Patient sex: M
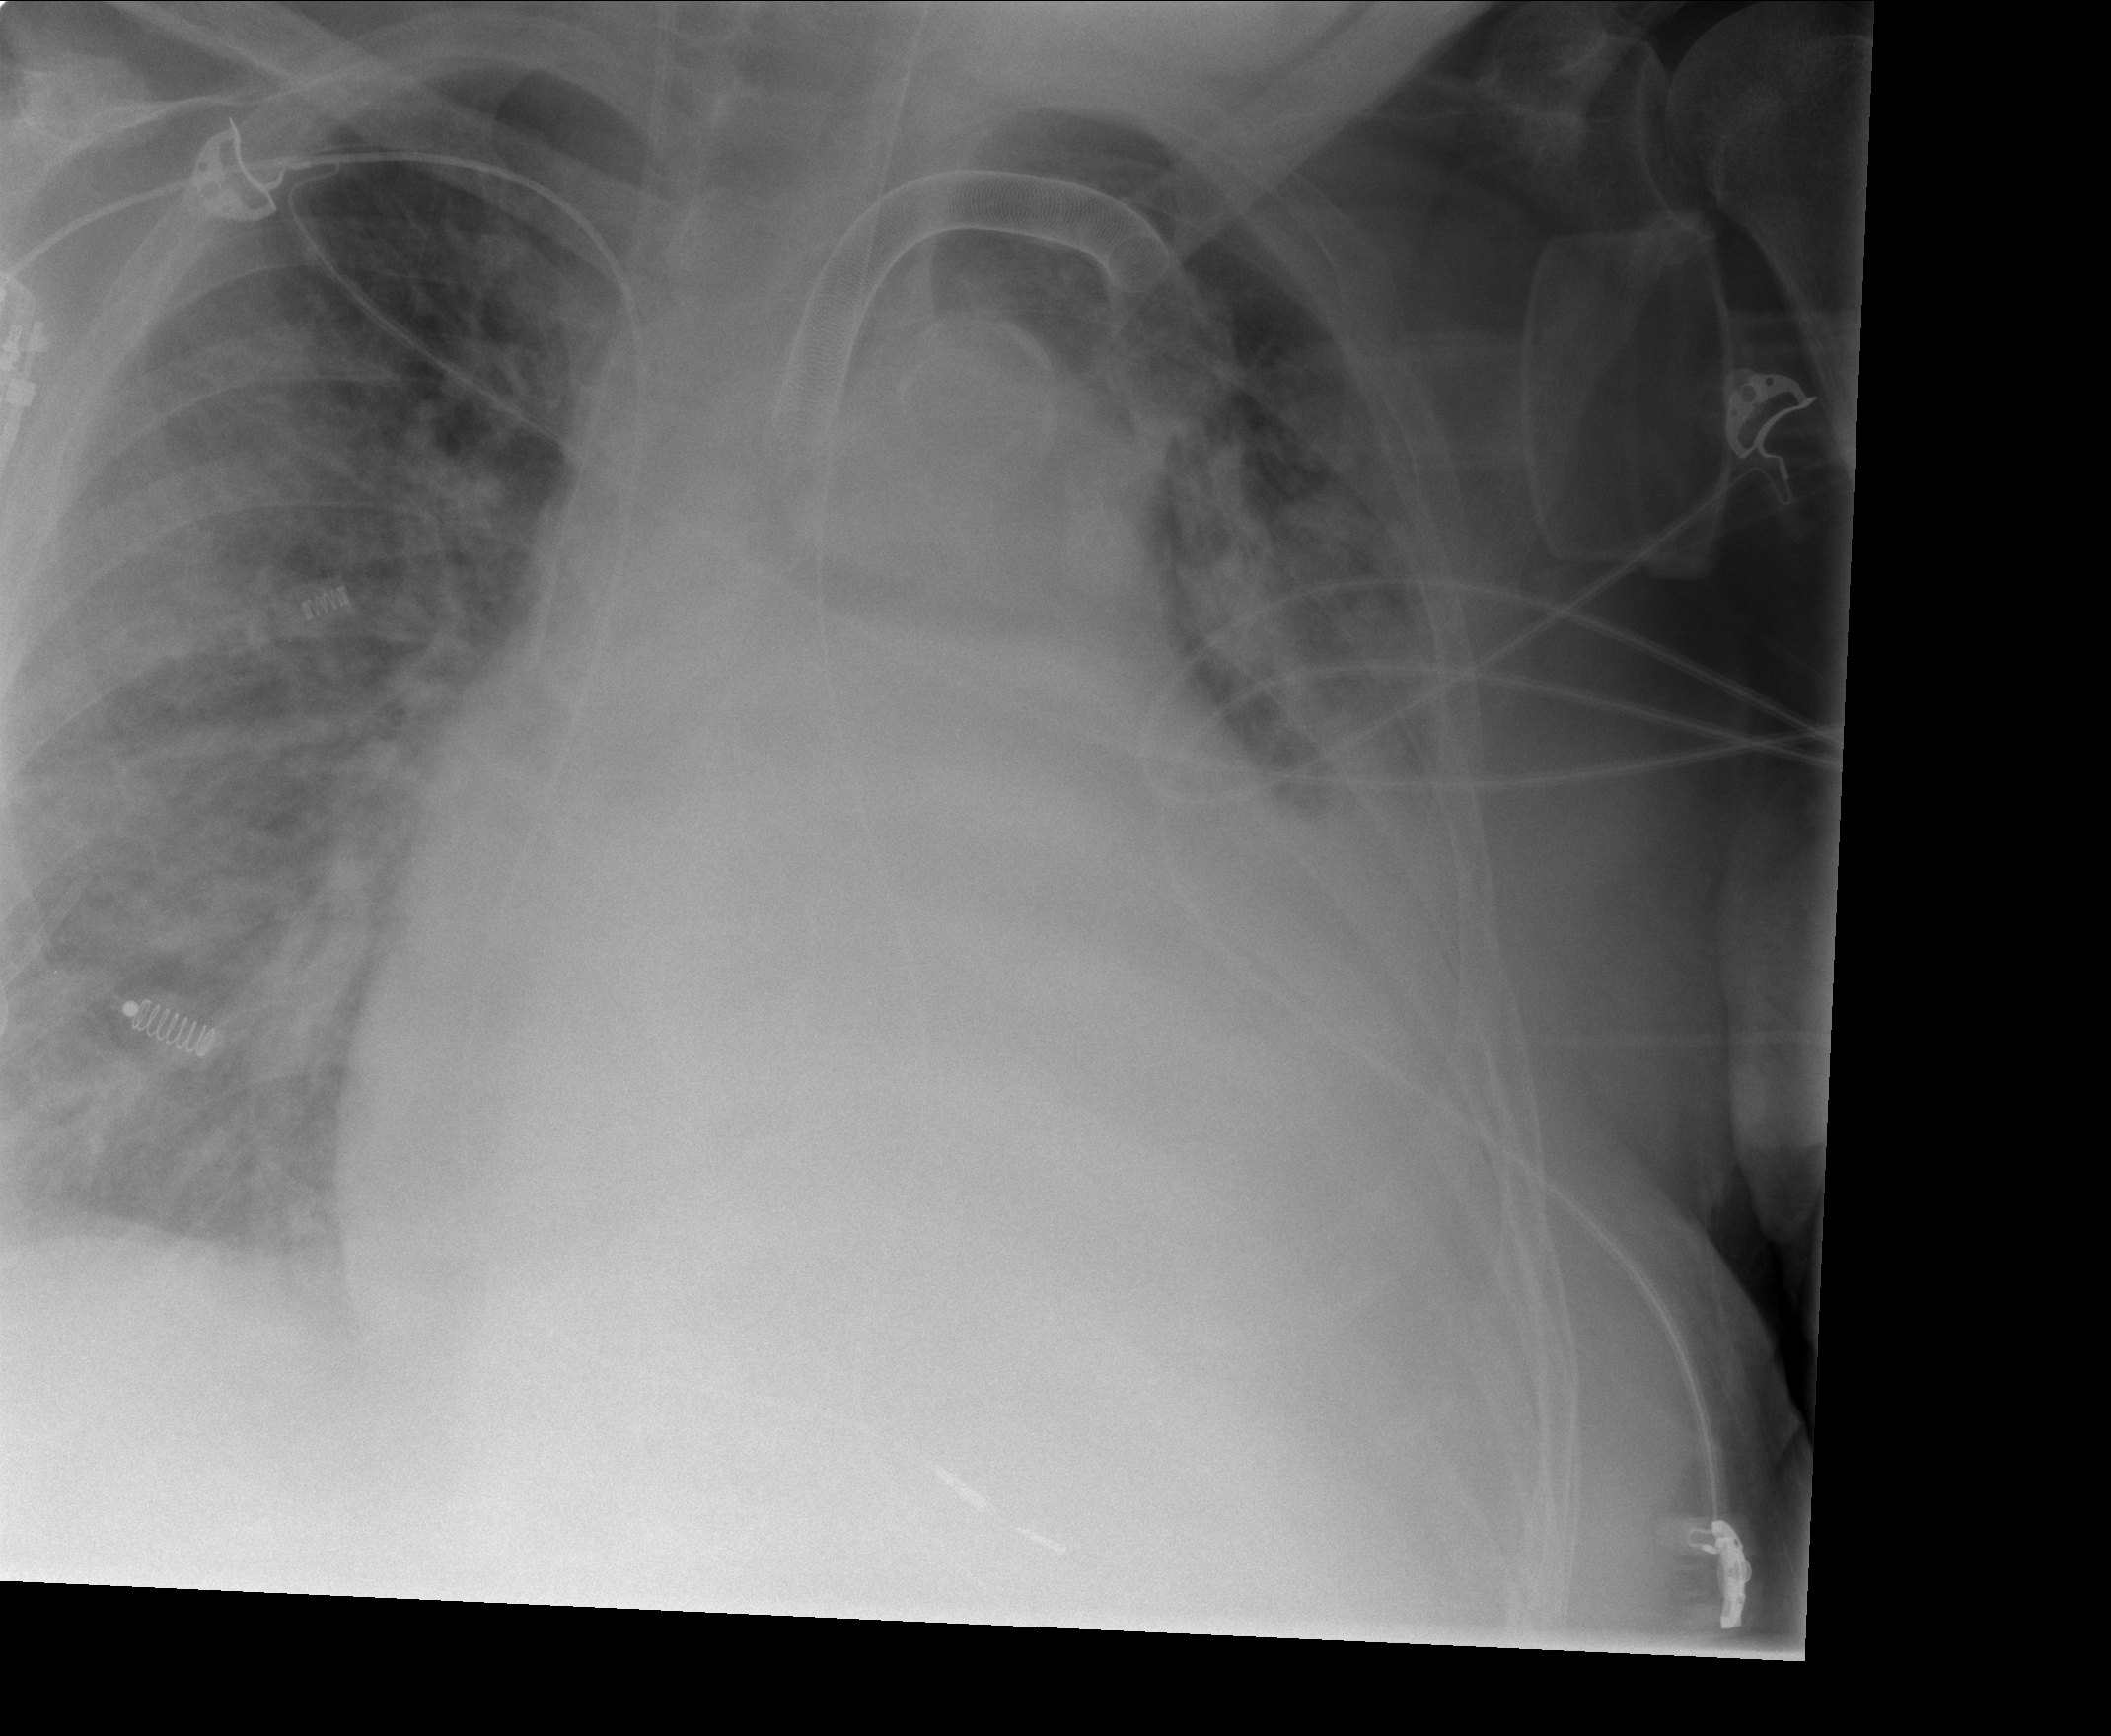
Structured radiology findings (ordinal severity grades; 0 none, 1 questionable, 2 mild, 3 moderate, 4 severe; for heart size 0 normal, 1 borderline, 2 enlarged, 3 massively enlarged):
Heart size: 3
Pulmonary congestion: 3
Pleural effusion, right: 2
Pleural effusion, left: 3
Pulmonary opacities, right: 3
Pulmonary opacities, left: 3
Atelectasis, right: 3
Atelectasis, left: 3